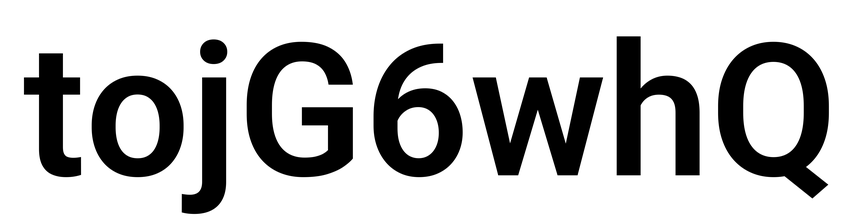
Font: Roboto_SemiBold